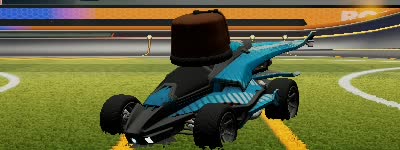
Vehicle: aftershock